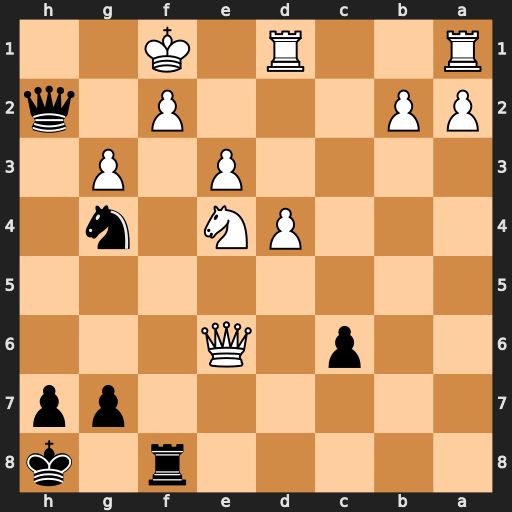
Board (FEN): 5r1k/6pp/2p1Q3/8/3PN1n1/4P1P1/PP3P1q/R2R1K2
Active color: b
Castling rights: -
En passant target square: -
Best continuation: Rxf2+ Nxf2 Qxf2#